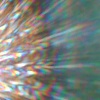
Label: sunburn